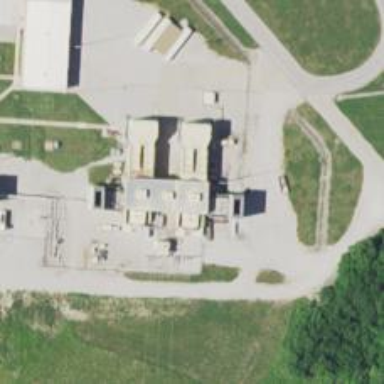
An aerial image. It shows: Gas turbine generator powered by gas.